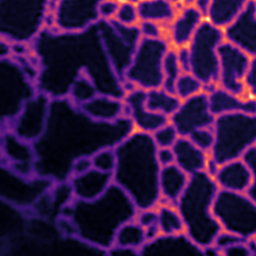
Label: Super-resolution ER image